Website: walmart
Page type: payment
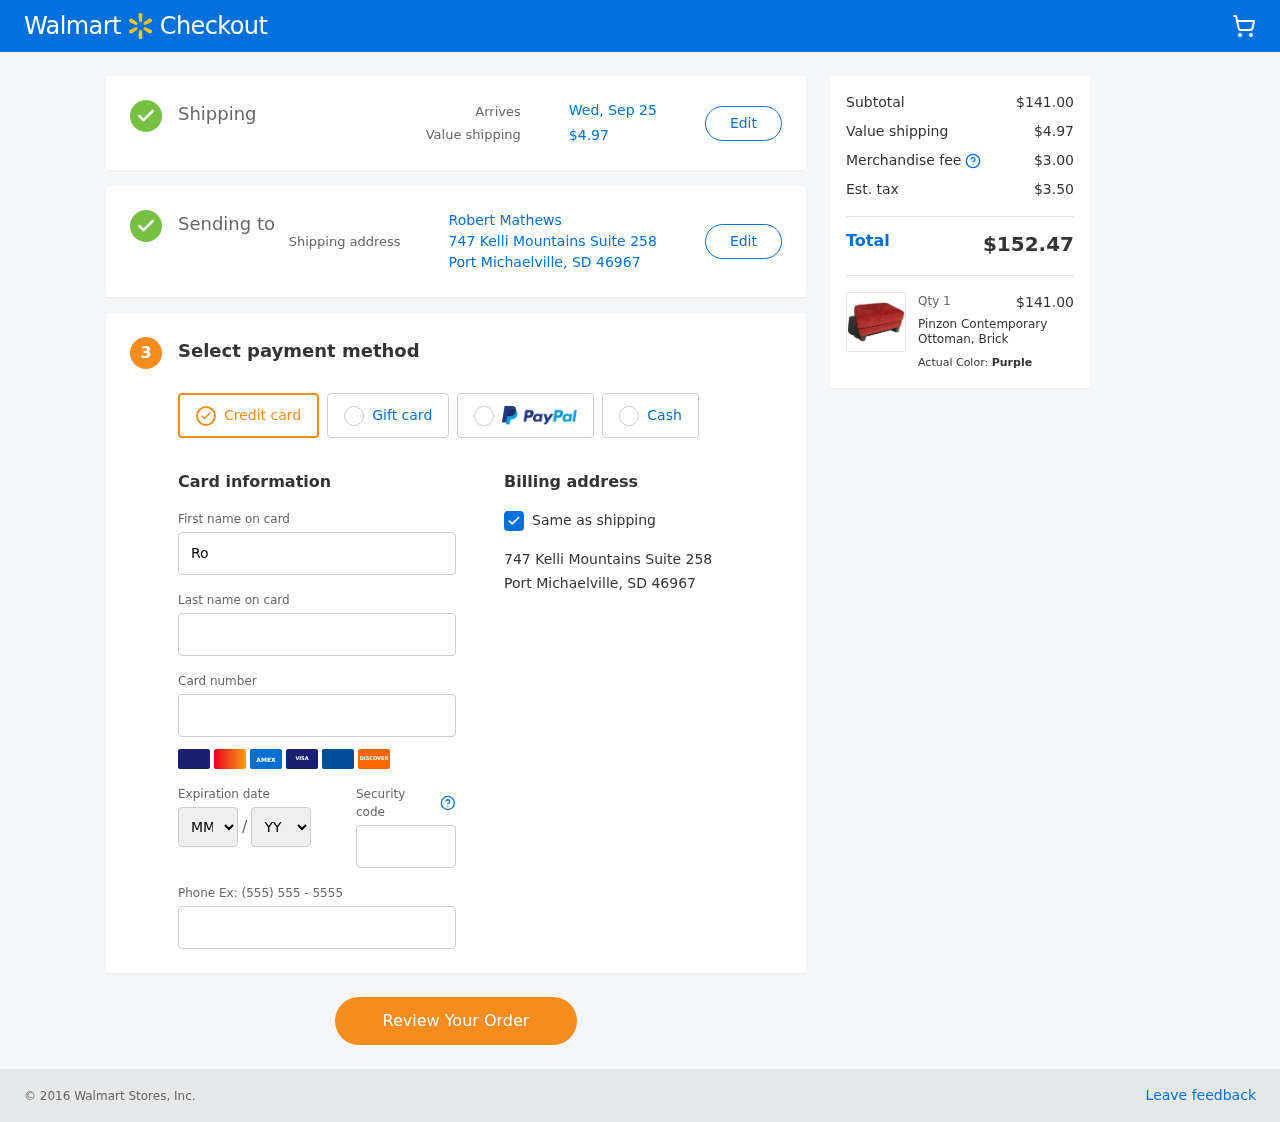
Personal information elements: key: PII_CARD_EXPIRY_MONTH
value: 12
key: PII_CARD_EXPIRY_YEAR
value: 26
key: PII_CITY_STATE_ZIP
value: Port Michaelville, SD 46967
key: PII_FULLNAME
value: Robert Mathews
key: PII_STREET
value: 747 Kelli Mountains Suite 258
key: PII_FIRSTNAME
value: Robert
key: PII_LASTNAME
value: Mathews
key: PII_CARD_NUMBER
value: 2280 0253 5541 8777
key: PII_CARD_CVV
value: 636
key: PII_PHONE
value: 9847345474
Product elements: key: PRODUCT1_NAME
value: Pinzon Contemporary Ottoman, Brick
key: PRODUCT1_PRICE
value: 141
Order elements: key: ORDER_DELIVERY_DATE
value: Wed, Sep 25
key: ORDER_SHIPPING_COST
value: $4.97
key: ORDER_SUBTOTAL
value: $141.00
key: ORDER_MERCHANDISE_FEE
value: $3.00
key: ORDER_TAX
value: $3.50
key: ORDER_TOTAL
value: $152.47
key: ORDER_NUM_ITEMS
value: Qty 1